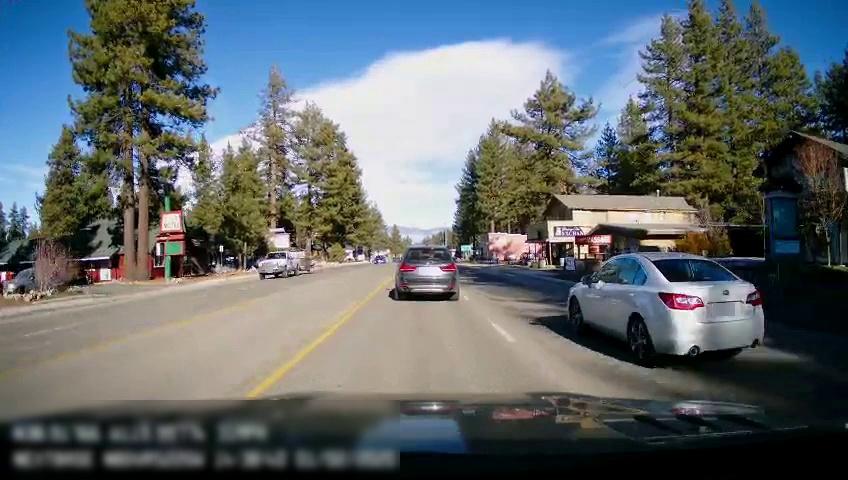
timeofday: Day
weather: Sunny
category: Drivable Space
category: Vehicles | Car
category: Vehicles | SUV
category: Vehicles | Truck
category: Lanes | Opposite Lane
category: Lanes | Opposite Lane
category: Lanes | Current Lane